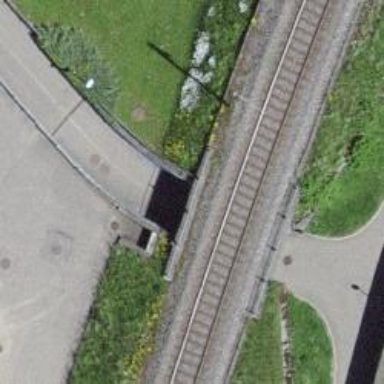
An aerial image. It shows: Single-track railway bridge with electrified contact line.